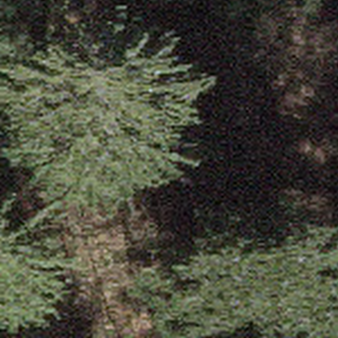
Label: other